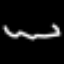
Label: squiggle